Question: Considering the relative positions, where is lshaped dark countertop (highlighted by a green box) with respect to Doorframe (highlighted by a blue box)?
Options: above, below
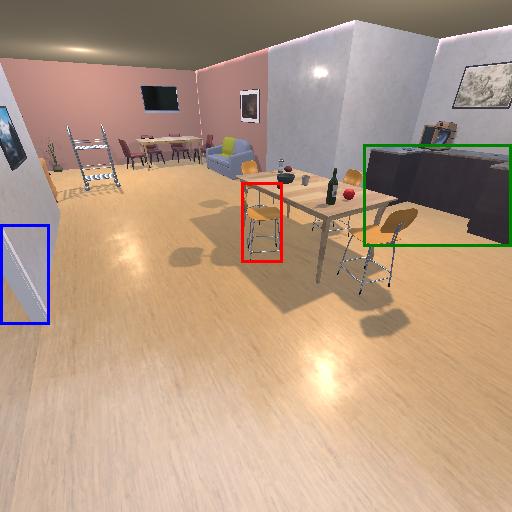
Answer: above